Question: How could i place the label of the panel when using facet_wrap () in ggplot2 packages from the top of the plot to the top left of the plot?.
That is to change the position of the number 4, 5,6 and 8 from the top of the plot to the top left.

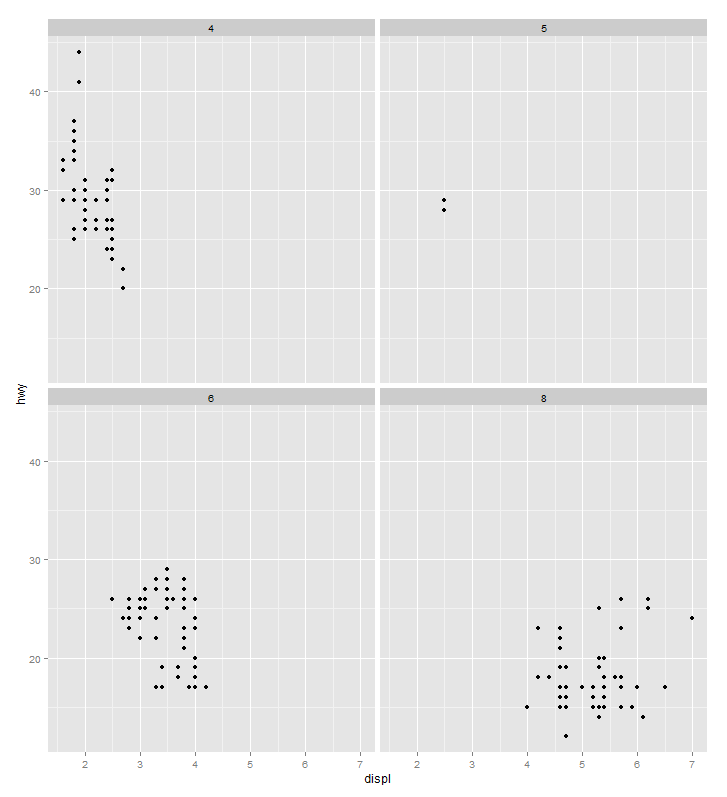
Answer: Try if adding this works:
'''
+ theme(strip.text.x = element_text(hjust=0))
'''